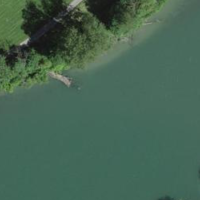
EUNIS habitat code: 15
Species observed at this site:
Corvus corone
Podiceps cristatus
Cygnus olor
Anas platyrhynchos
Prunus padus
Dendrocopos major
Sitta europaea
Turdus merula